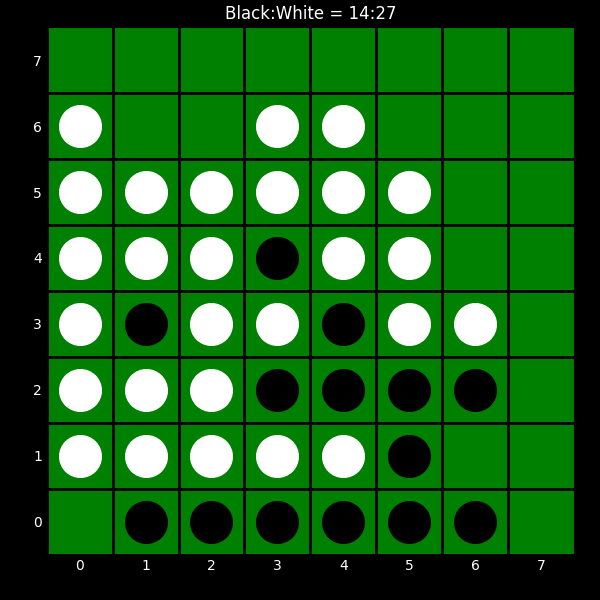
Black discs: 14
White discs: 27